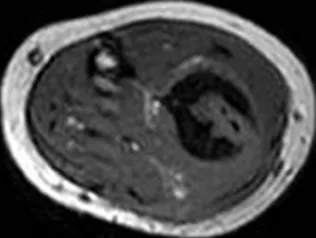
MRI. Extraosseous abscess is well visualized as a hypointense lesion on hyperintense lesion on T2WI outside the radius.
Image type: radiology (mri)